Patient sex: M
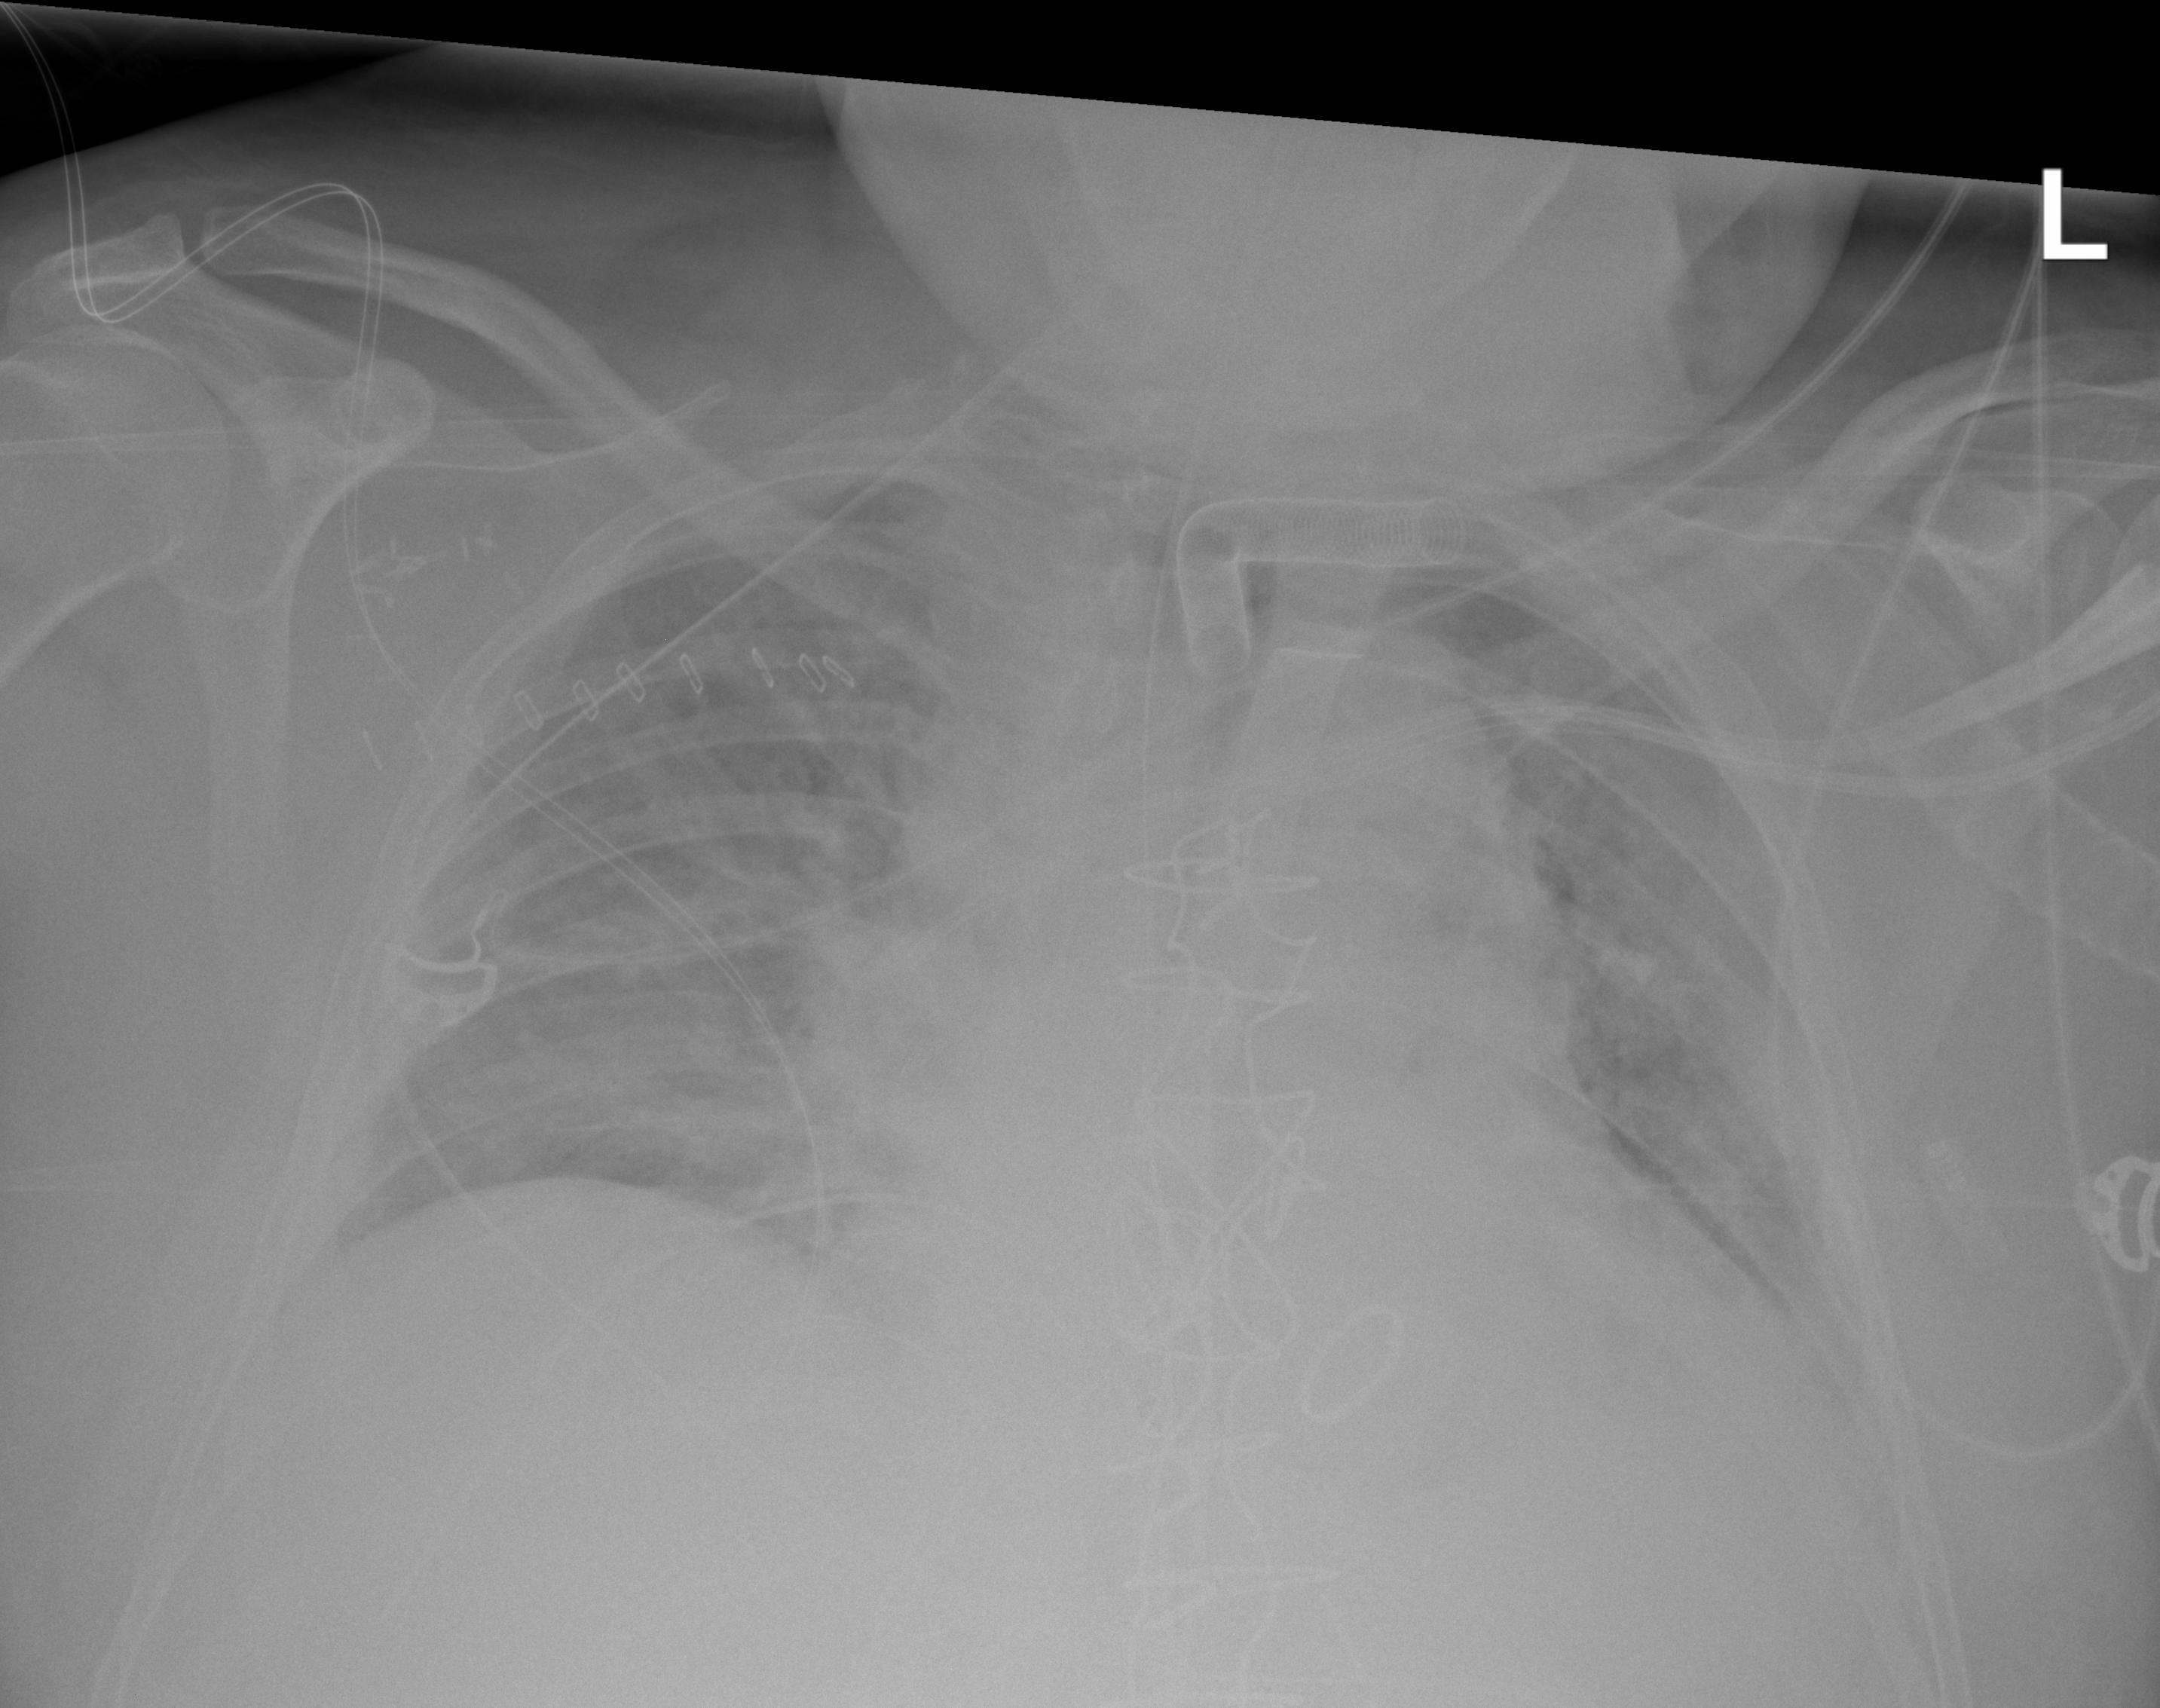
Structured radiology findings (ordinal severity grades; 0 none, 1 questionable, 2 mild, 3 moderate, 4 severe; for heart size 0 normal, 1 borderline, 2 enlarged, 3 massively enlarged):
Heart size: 2
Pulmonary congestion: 3
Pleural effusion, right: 2
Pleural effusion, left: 3
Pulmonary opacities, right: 3
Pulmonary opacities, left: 3
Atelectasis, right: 2
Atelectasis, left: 2